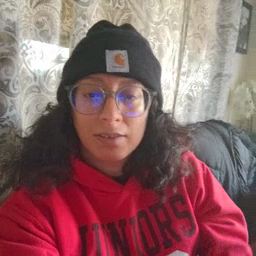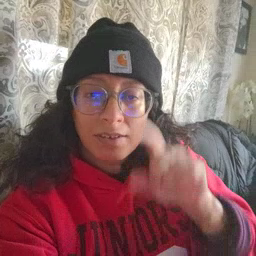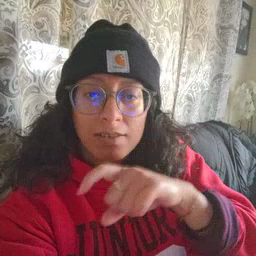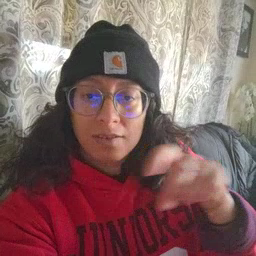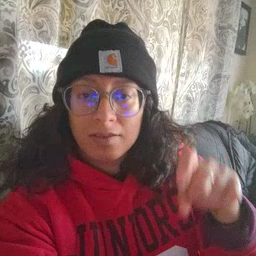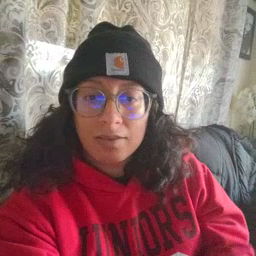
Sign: closet